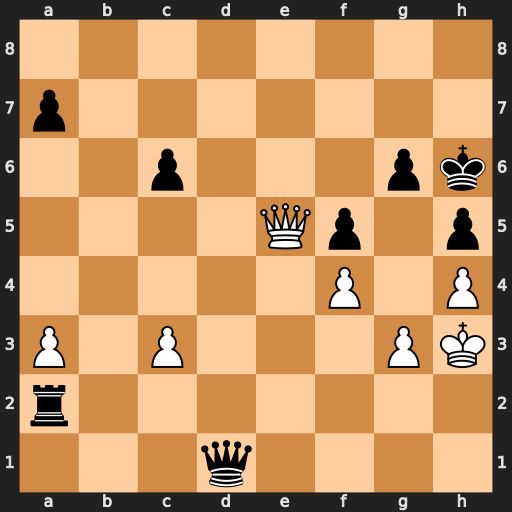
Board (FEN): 8/p7/2p3pk/4Qp1p/5P1P/P1P3PK/r7/3q4
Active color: w
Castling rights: -
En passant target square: -
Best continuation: Qh8#